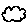
Label: cloud